Chest X-ray. View position: PA
Patient age: 73
Patient sex: M
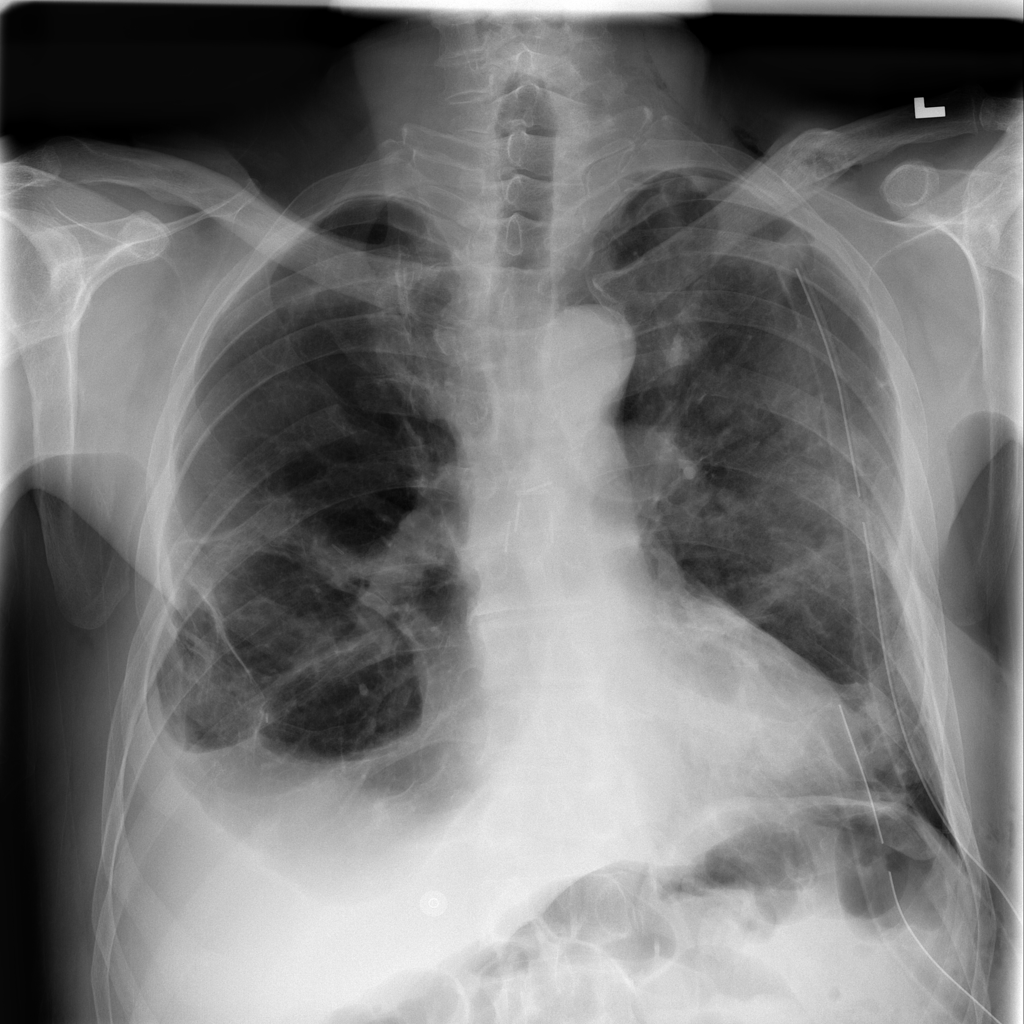
Finding: Pneumothorax